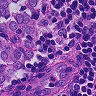
Metastatic tissue present: yes